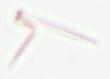
Label: Thalassionema